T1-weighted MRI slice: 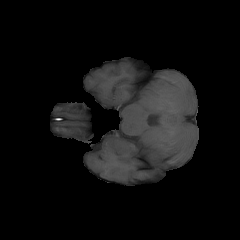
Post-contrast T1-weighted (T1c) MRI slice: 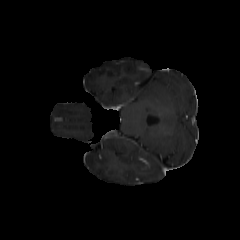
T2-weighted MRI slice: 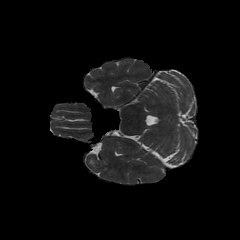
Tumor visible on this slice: no